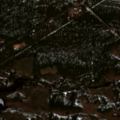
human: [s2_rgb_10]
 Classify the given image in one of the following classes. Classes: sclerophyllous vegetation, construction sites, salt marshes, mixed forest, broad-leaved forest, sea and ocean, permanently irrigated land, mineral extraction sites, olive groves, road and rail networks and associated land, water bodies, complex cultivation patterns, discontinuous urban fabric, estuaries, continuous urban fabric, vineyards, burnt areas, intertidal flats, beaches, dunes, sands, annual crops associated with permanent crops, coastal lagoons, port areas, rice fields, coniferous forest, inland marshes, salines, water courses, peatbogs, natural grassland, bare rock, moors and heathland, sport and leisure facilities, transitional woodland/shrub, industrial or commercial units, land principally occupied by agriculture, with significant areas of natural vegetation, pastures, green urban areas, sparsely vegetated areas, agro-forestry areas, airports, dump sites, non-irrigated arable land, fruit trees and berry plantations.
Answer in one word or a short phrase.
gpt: coniferous forest, transitional woodland/shrub